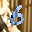
Label: 6